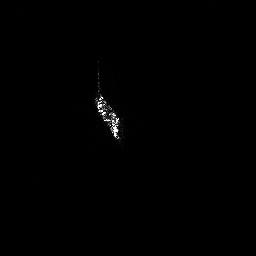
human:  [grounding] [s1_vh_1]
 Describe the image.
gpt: In the satellite image, there is  <ref>1 large ship </ref> <box>[[35, 25, 47, 55, 0]]</box> located at center.